Interaction volume radius: 5 \u00c5
Interaction volume height: 10 \u00c5
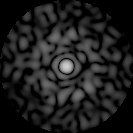
Disorder parameter: 0.8387